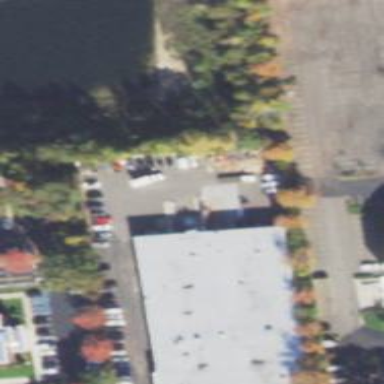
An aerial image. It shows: Commercial building.